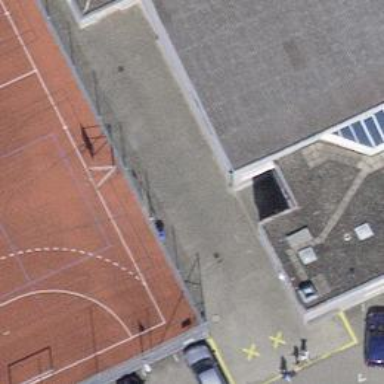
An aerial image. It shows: Entrance with barrier.